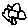
Label: flower